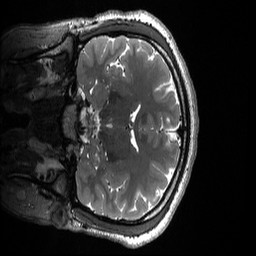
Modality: T2w
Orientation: coronal
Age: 19
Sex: male